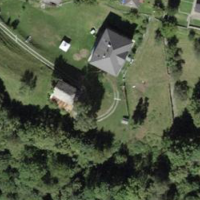
EUNIS habitat code: 41
Species observed at this site:
Primula veris